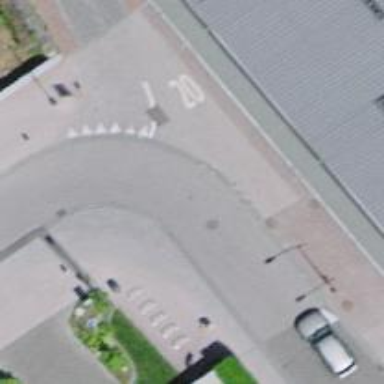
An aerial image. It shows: Residential road made of paving stones with traffic calming table.